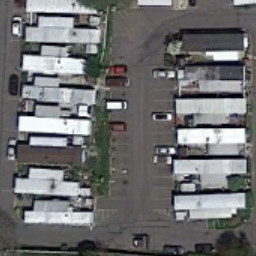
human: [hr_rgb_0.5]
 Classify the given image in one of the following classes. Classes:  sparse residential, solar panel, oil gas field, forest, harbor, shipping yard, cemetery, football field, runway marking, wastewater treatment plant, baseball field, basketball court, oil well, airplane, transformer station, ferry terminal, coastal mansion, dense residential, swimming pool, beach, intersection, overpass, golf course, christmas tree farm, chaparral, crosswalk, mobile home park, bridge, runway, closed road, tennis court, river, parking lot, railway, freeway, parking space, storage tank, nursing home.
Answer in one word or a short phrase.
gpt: mobile home park